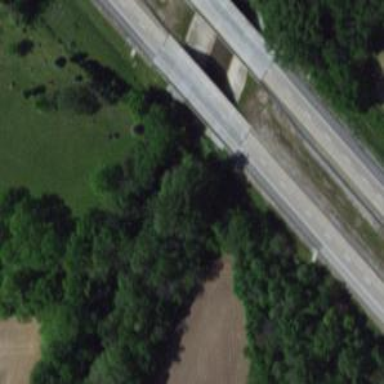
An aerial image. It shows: Bridge over motorway.